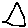
Label: triangle